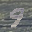
Label: 9